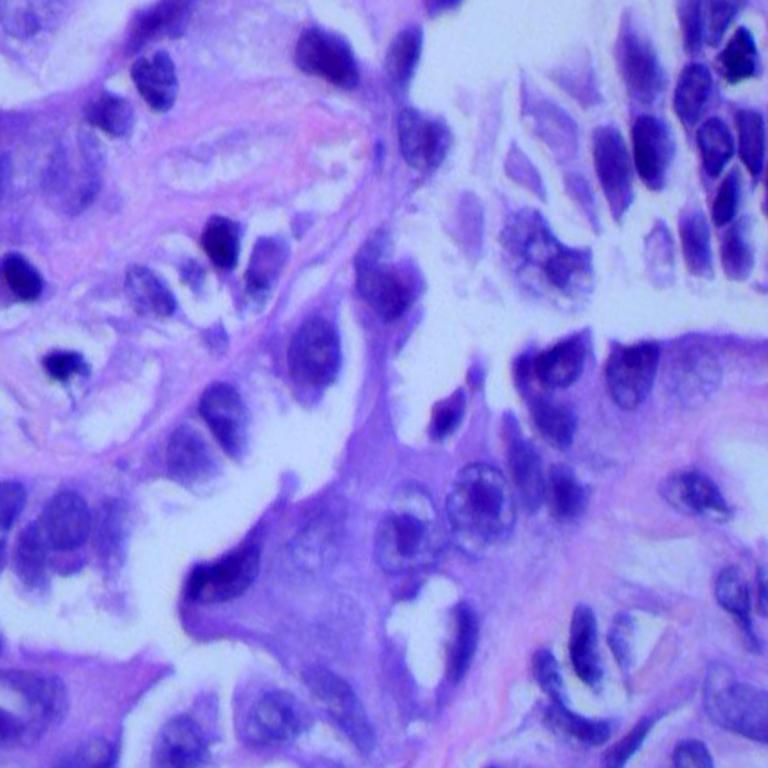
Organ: lung
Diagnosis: adenocarcinomas